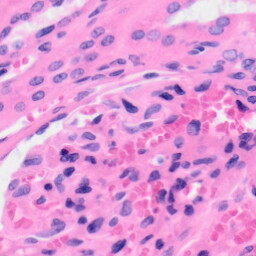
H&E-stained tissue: Kidney